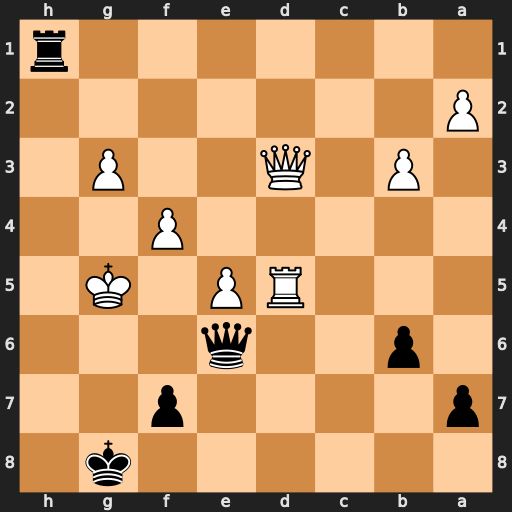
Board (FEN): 6k1/p4p2/1p2q3/3RP1K1/5P2/1P1Q2P1/P7/7r
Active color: b
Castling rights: -
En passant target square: -
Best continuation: Qh6+ Kg4 Qh5#